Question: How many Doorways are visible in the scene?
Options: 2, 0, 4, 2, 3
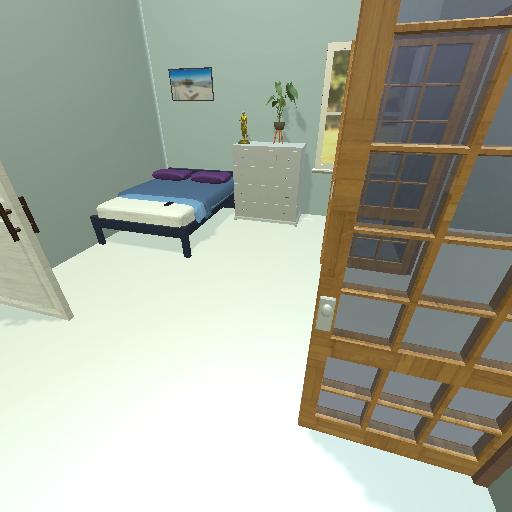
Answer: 2